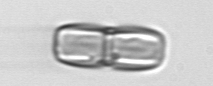
Label: Ephemera